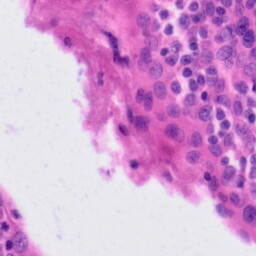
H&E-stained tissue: Tonsil